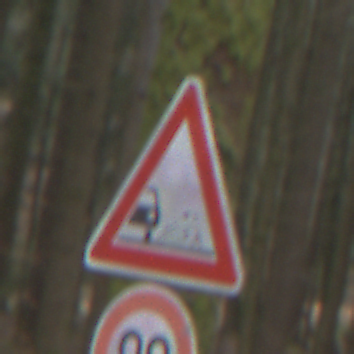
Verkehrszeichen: SplittSchotter
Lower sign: Geschwindigkeit90
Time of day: Midday
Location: Outdoor (Nature)
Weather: Overcast
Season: NotSpecified
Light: Natural